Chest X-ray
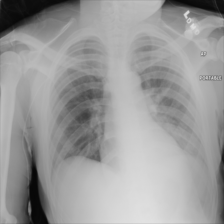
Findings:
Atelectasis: negative
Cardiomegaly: negative
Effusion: negative
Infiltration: negative
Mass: negative
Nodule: negative
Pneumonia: negative
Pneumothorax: negative
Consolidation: negative
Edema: negative
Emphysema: negative
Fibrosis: negative
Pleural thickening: negative
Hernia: negative